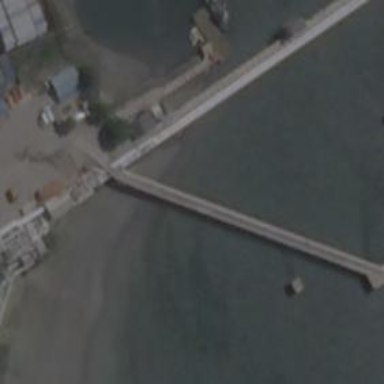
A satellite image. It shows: Man-made pier.